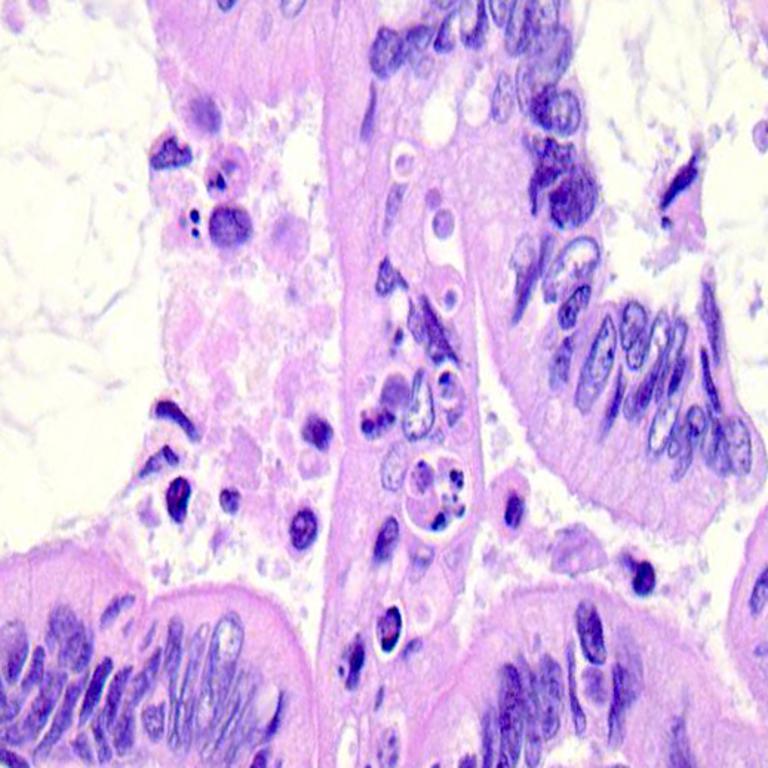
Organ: colon
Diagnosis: adenocarcinomas